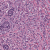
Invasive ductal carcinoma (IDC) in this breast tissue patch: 1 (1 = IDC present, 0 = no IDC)